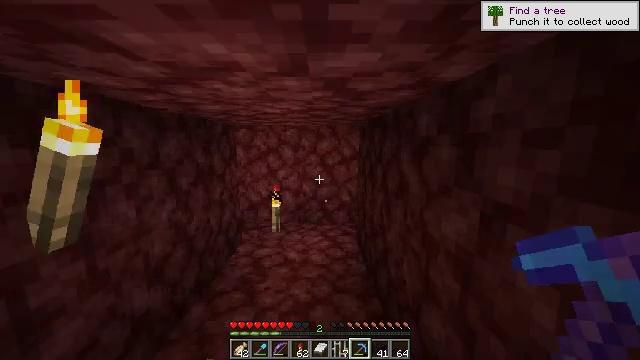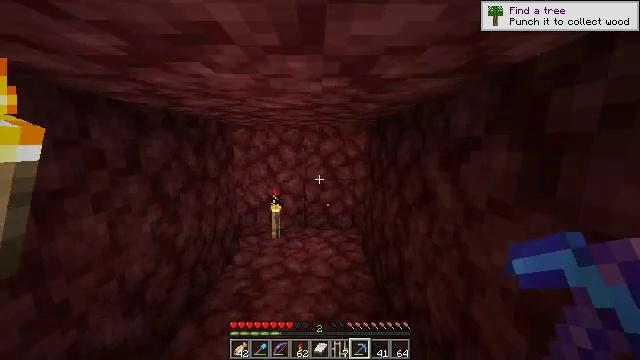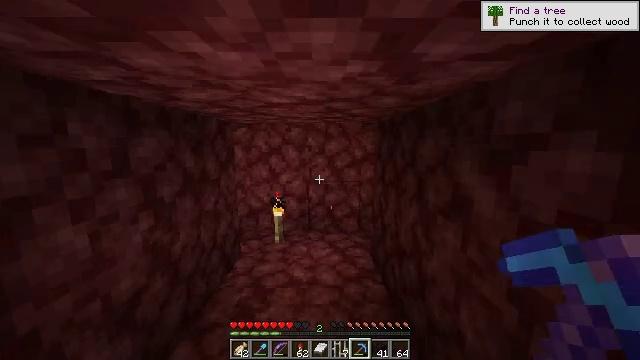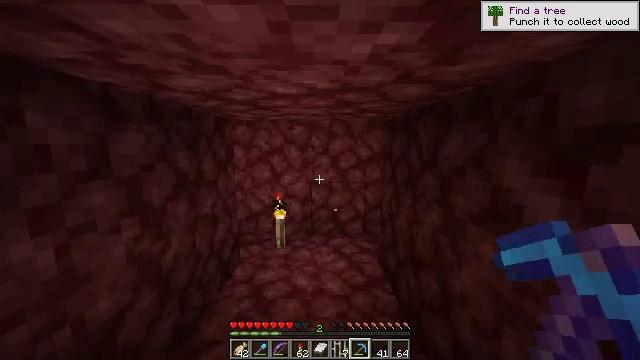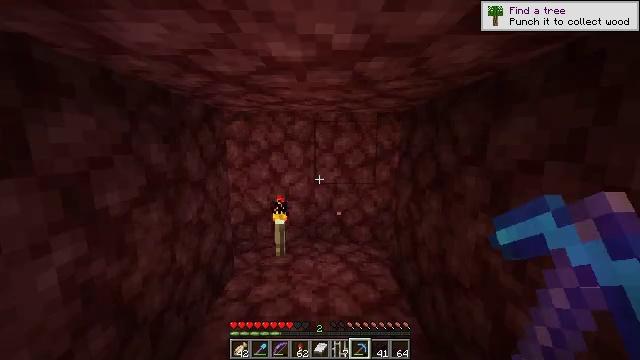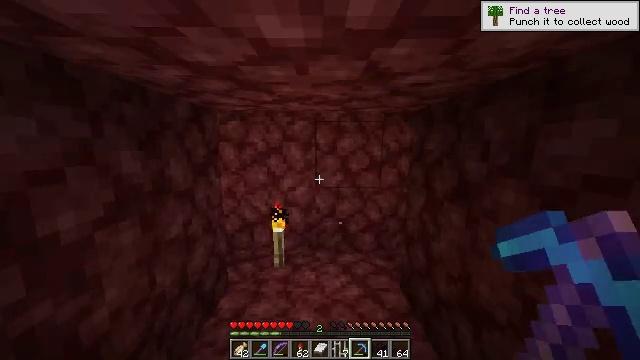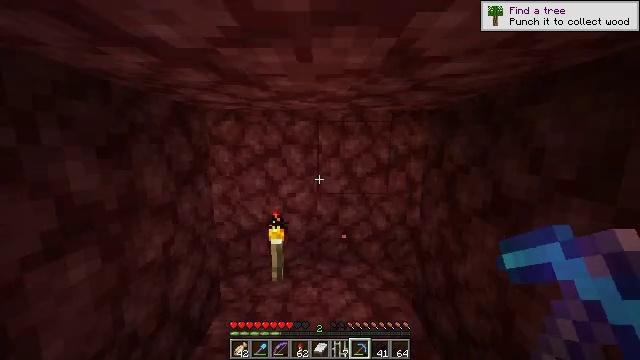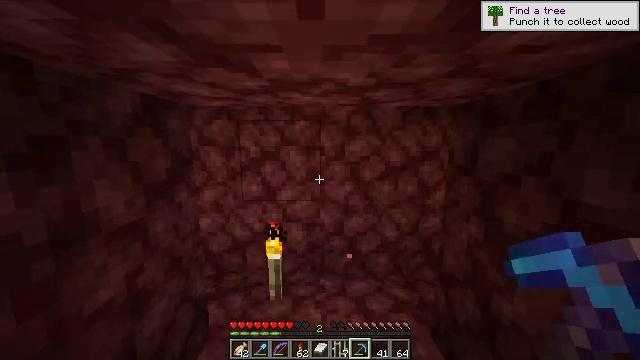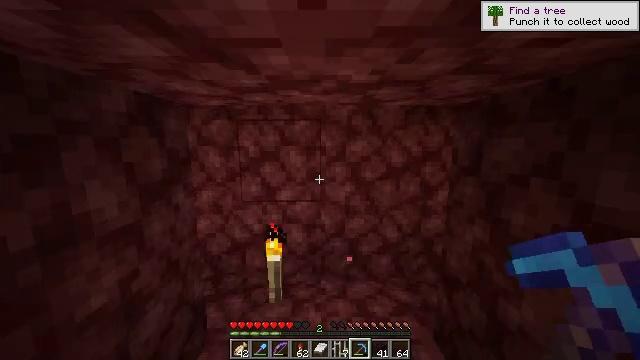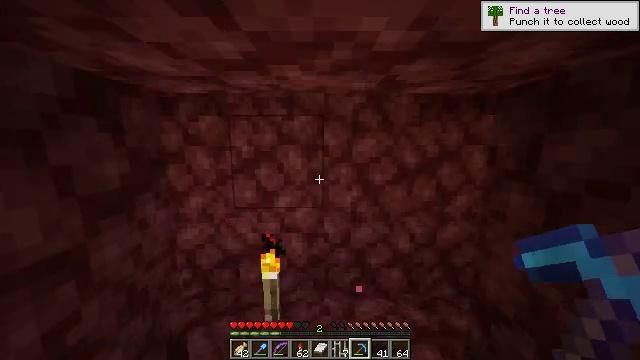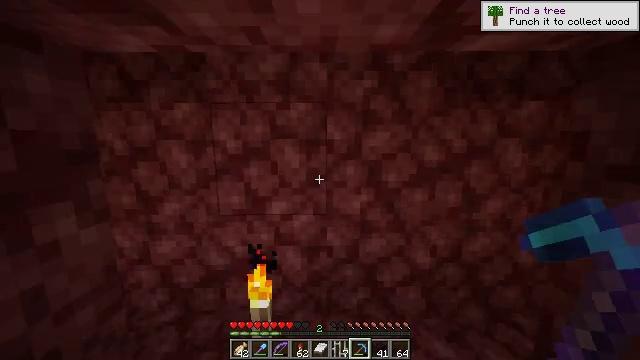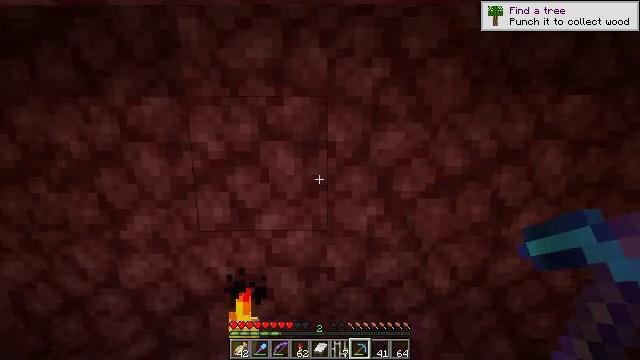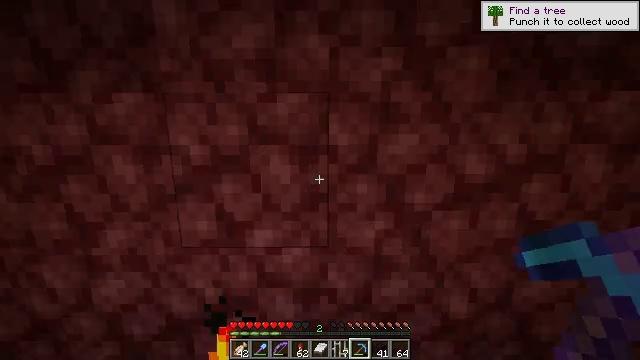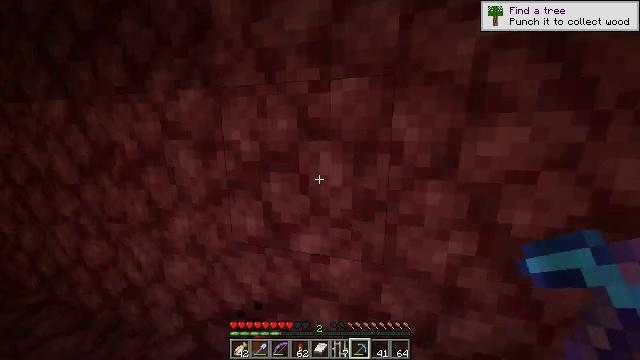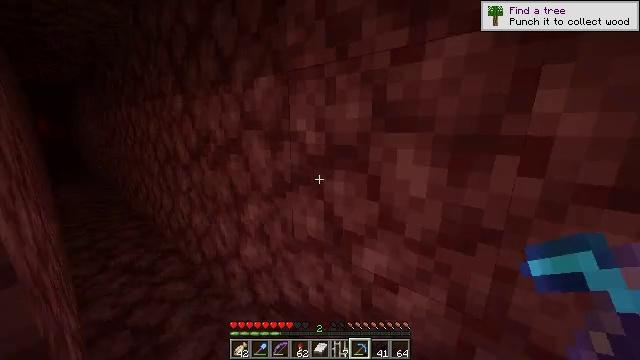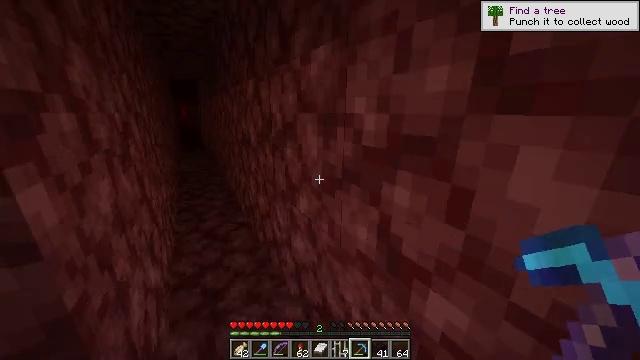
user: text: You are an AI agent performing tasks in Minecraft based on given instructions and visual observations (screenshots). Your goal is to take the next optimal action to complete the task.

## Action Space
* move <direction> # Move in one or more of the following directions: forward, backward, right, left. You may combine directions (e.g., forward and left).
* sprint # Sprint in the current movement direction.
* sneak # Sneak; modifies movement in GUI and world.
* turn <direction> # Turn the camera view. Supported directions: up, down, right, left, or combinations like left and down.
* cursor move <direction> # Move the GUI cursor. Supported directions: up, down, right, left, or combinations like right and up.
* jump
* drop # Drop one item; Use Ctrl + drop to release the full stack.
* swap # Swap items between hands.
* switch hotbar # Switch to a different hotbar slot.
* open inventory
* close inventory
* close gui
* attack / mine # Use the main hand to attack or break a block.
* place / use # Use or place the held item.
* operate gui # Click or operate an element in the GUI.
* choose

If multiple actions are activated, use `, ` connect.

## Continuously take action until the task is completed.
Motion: motion action
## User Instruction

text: Gather some nether bricks.
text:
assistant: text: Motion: move forward and move left
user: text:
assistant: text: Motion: move forward and move left
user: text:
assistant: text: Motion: move forward
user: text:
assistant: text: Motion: move forward
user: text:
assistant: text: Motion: move forward
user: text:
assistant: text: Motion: move forward
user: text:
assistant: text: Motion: move forward
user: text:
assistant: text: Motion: move forward
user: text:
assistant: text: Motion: move forward
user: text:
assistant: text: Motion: move forward
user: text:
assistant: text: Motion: move forward
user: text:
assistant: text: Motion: move forward
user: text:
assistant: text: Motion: move forward, turn left and down
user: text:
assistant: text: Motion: move forward, turn left and down
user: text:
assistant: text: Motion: move forward, turn left and down
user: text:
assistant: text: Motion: move forward, turn left and down
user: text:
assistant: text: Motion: move forward, turn left and up
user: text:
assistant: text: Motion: move forward, turn up
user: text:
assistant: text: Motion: move forward
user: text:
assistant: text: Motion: move forward
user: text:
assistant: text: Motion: move forward
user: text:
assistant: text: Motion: move forward
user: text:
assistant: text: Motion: move forward, turn right
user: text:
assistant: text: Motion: move forward, turn left
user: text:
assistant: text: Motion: move forward, turn left and down
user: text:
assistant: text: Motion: move forward, turn left and up
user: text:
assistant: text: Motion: move forward, turn left
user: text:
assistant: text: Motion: move forward, turn left
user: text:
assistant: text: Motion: move forward, turn left
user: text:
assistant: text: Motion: move forward, turn left